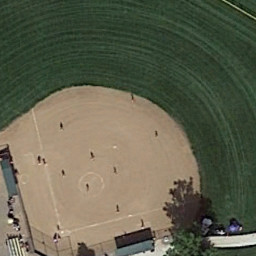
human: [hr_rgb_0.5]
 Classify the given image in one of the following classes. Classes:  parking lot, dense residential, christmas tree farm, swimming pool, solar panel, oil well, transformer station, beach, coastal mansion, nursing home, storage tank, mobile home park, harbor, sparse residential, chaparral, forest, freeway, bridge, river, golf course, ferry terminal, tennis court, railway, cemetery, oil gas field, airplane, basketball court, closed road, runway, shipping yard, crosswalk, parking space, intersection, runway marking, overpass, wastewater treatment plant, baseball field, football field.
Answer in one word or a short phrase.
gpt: baseball field